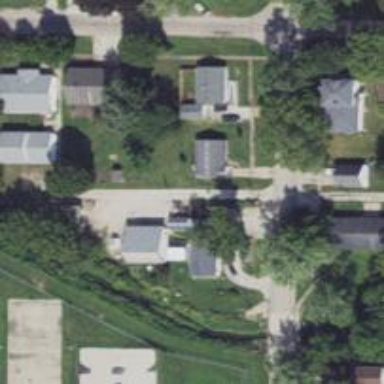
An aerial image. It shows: Alley classified as service road.